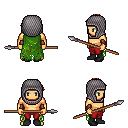
a pixel art fantasy rpg character, male body template, human, tanned skin, green tattered cape, red pants, blonde long mohawk hairstyle, chain hood, cloth bracers, black shoes, spear, four views (front, back, left, right), 2x2 character sprite sheet, small pixel art, hard edges, no anti-aliasing